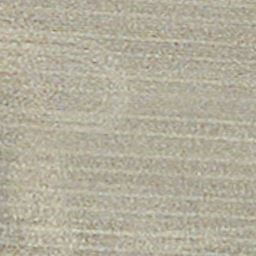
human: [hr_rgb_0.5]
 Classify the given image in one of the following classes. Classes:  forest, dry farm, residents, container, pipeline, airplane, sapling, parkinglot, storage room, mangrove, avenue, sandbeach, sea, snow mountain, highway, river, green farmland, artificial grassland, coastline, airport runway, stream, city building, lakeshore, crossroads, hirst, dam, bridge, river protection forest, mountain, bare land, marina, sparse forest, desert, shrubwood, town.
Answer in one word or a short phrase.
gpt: dry farm